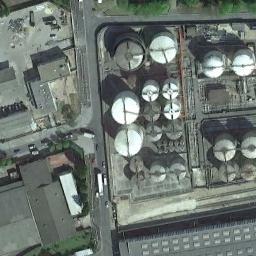
Label: storage tanks